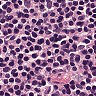
Metastatic tissue present: no